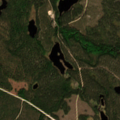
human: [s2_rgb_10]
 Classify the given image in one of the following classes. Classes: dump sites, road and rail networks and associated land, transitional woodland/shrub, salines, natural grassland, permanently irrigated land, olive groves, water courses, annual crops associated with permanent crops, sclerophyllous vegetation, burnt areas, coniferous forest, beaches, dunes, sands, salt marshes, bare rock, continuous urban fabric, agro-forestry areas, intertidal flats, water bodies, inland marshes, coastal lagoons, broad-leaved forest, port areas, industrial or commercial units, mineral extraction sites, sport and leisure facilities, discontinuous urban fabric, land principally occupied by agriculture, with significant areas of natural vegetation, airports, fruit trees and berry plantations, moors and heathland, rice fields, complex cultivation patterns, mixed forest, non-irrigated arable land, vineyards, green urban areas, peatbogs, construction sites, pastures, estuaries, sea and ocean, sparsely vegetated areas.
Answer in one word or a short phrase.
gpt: coniferous forest